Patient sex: M
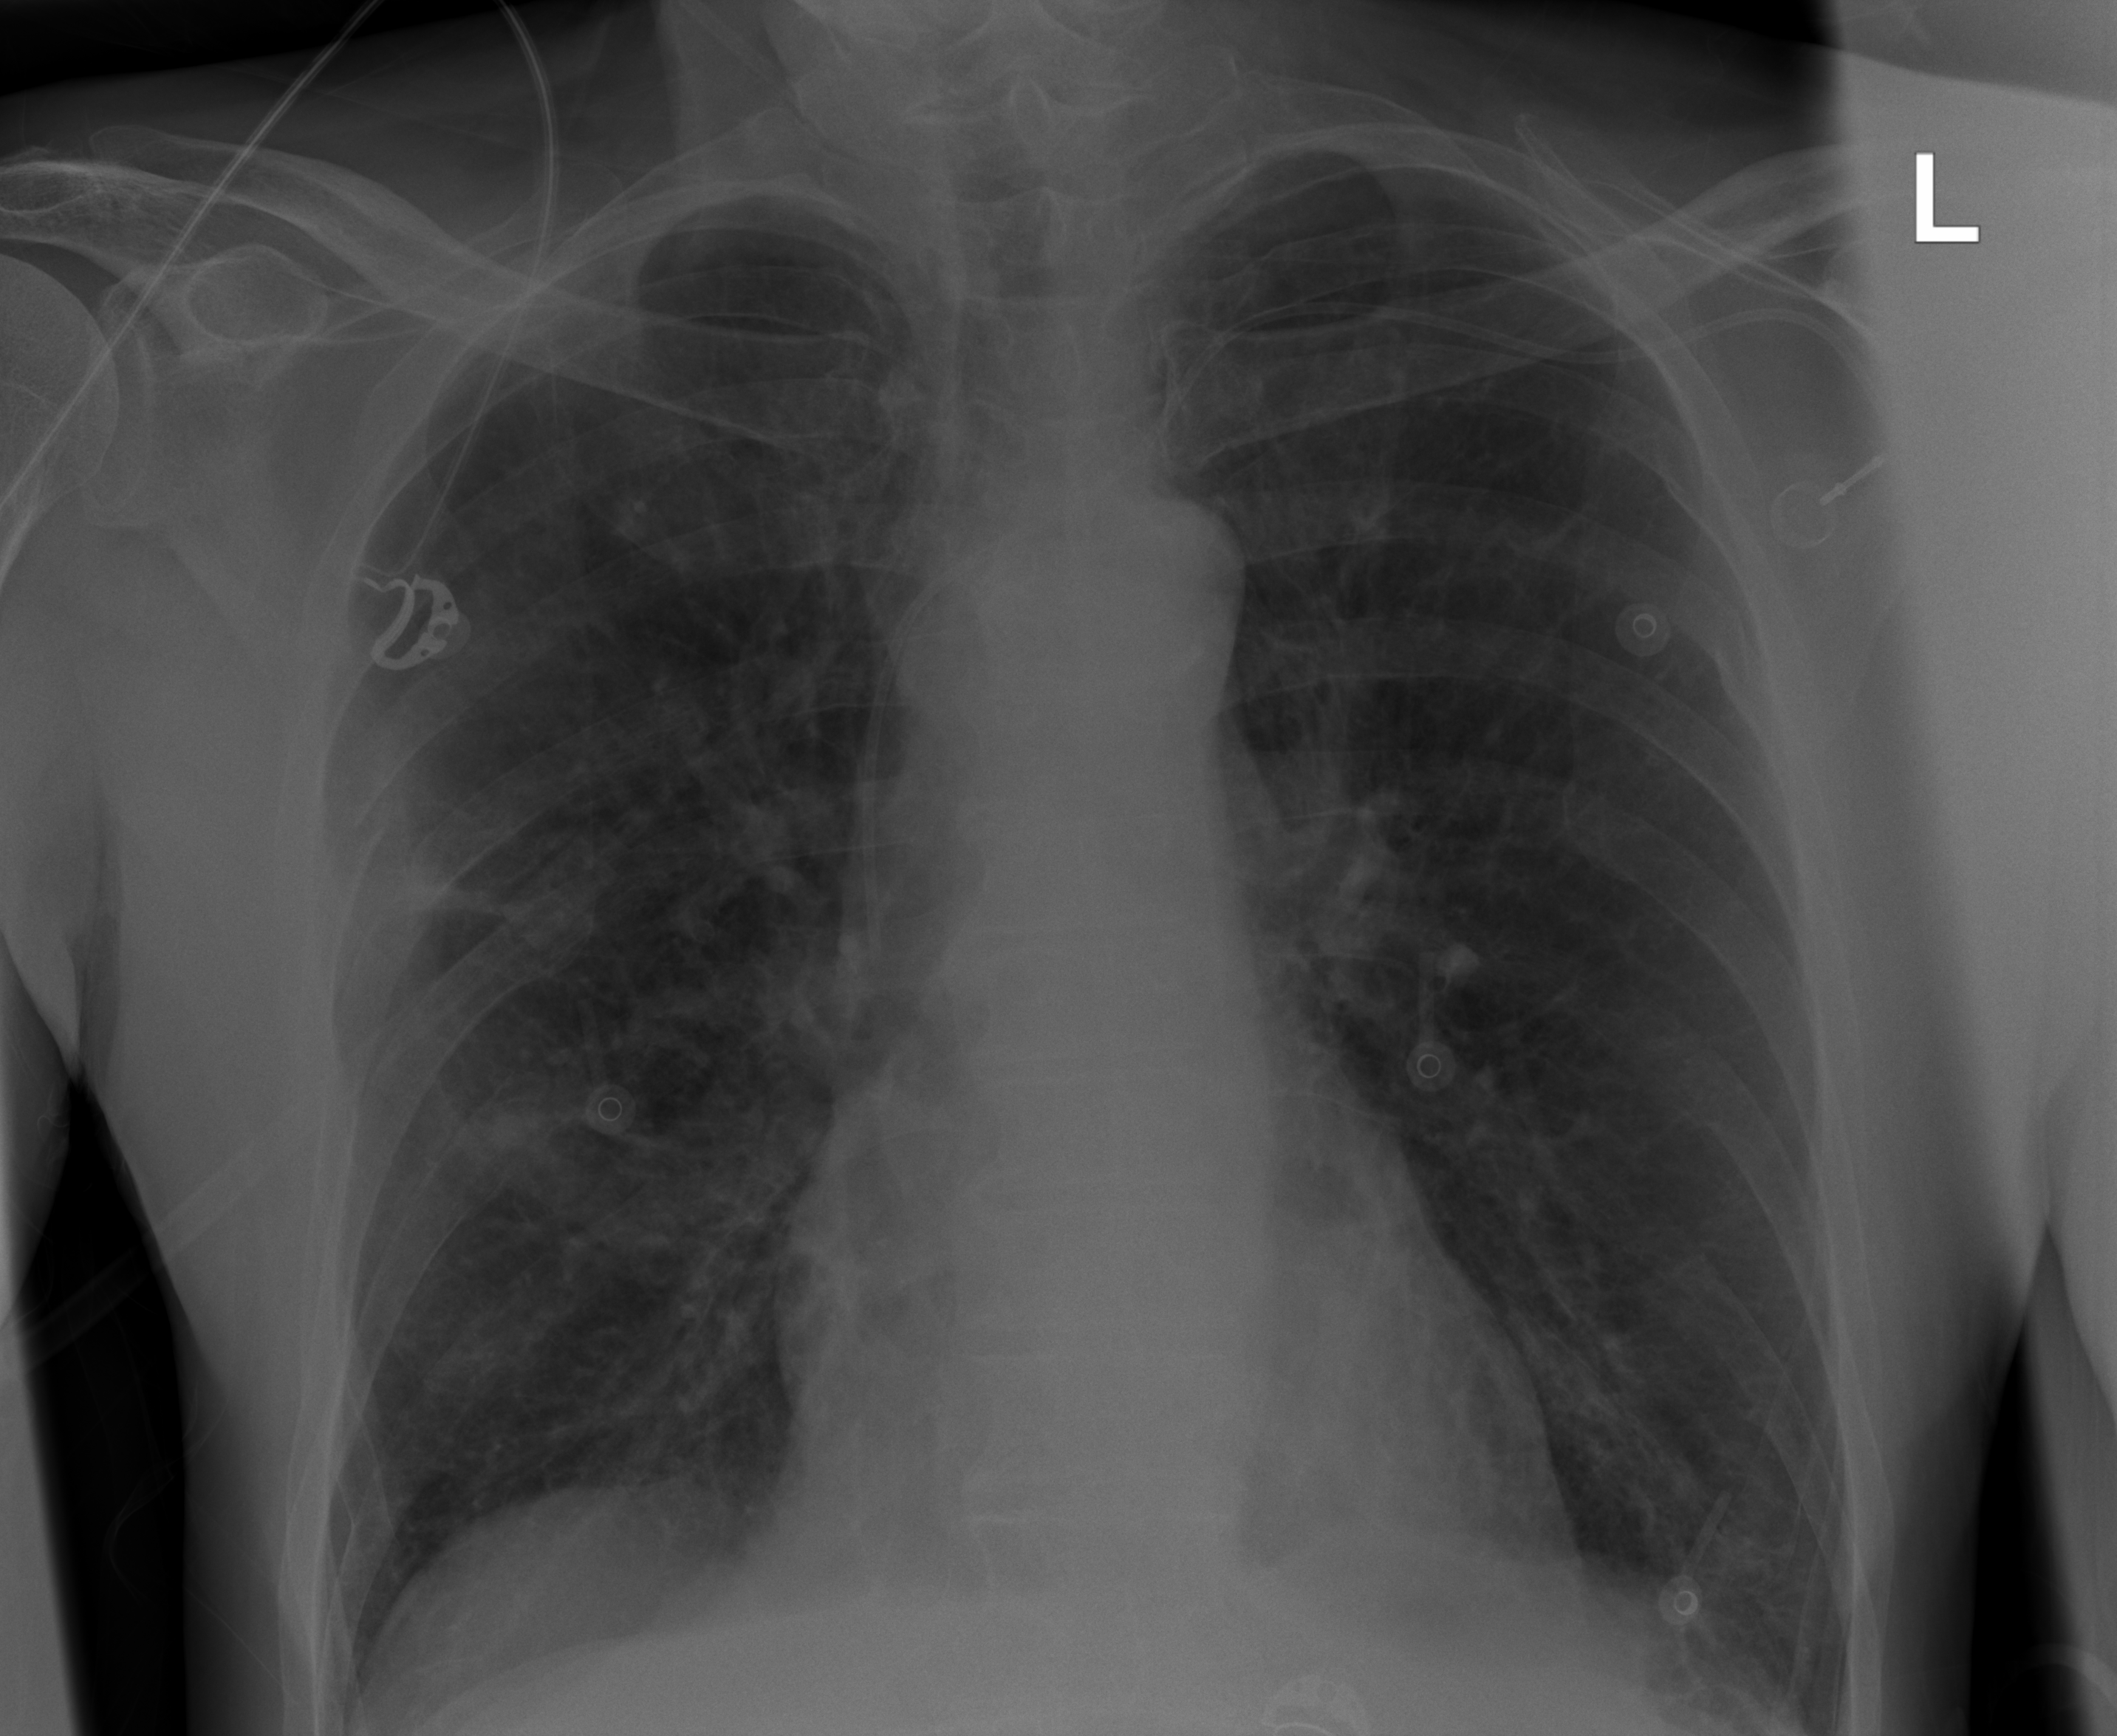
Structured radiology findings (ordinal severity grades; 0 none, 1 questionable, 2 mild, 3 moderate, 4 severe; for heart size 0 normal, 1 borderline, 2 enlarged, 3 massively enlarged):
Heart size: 0
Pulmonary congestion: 0
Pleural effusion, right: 0
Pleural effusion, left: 0
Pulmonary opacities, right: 0
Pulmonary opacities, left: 0
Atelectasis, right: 2
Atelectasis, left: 0